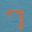
Label: 7